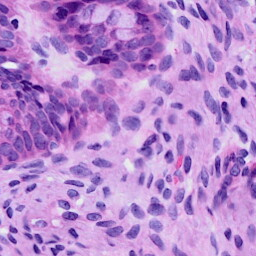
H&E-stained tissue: Cervix